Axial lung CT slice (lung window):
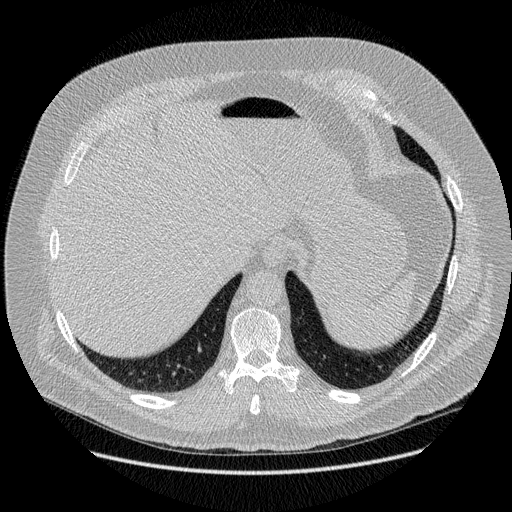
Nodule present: no